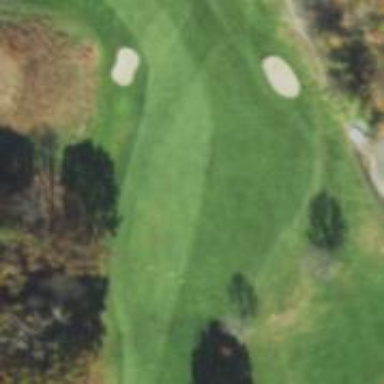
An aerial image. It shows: View of golf hole.